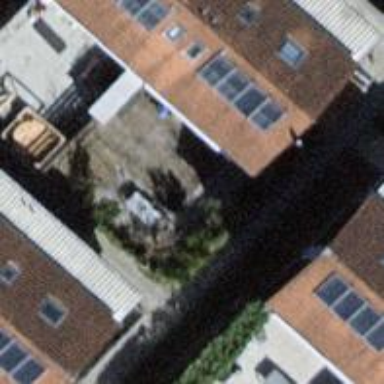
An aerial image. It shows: Semi-detached house.